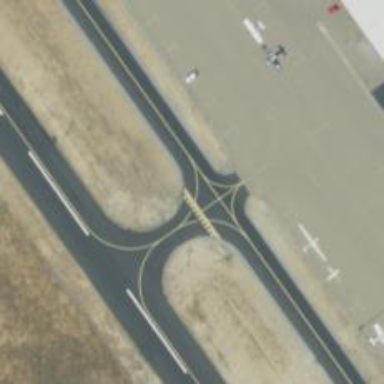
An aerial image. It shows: Image of taxiway at airport.